Question: I used a script <URL>
'''
<!DOCTYPE html>
<html>
<head>
<meta http-equiv="Content-Type" content="text/html; charset=UTF-8" />
<script type="text/javascript" src="http://yui.yahooapis.com/3.17.2/build/yui/yui-min.js"></script>
</head>
<body class="yui3-skin-sam">
<div id="leftrightwrapper" style="background-color:brown; width:1180px; height:650px;"> <!-- start leftrightwrapper -->
<div id="leftwrapper" style="width:590px; float:left; background-color:grey; overflow-y:auto; height:650px;" class="yui3-skin-sam"> <!--start leftwrapper-->
<div >
<script>
YUI().use("datatable-sort", function(Y) {
var cols = [
{key:"Company", label:"Sort Column A", sortable:true},
{key:"Phone", label:"Sort Column B", sortable:true},
{key:"Contact", label:"Sort Column C", sortable:true}
],
data = [
{Company:"Company Bee", Phone:"<PHONE>", Contact:"Sally Spencer"},
{Company:"Acme Company", Phone:"<PHONE>", Contact:"John Jones"},
{Company:"Industrial Industries", Phone:"<PHONE>", Contact:"Robin Smith"}
],
table = new Y.DataTable({
columns: cols,
data : data,
summary: "Contacts list",
caption: "Table with simple column sorting"
}).render("#sort");
});
</script>
</div>
</div> <!-- end leftwrapper -->
<div id="rightwrapper" style="width:590px; float:right; background-color:pink; overflow-y:auto; height:650px;" >
<!-- contents of rightdiv -->
</div> <!-- end rightdiv -->
</div> <!-- end leftrightwrapper -->
</body>
</html>
'''

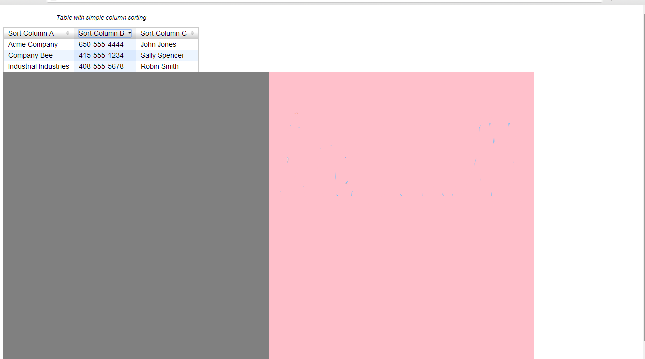
Answer: give the desired '<div/>' the ID 'sort'
The table will not be rendered where you place the script, it will be rendered in the element that will be supplied as argument to 'render'
'''
.render("#sort");
'''
...so there must be an element that matches the selector(currently there isn't such an element in the page, so it will be rendered to the body)
of course you may also change the argument of 'render' to '#leftwrapper' and use the current ID
<URL>